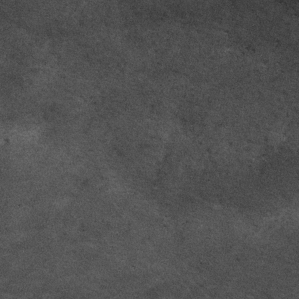
Label: frost